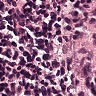
Metastatic tissue present: no